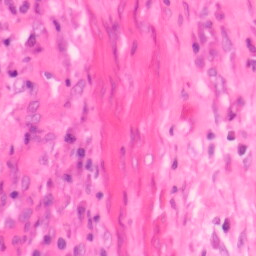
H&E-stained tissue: Colon